Question: I have to implement a popup window like this:

It can appear anywhere on the screen. I need to put a 50x50 rectangular Facebook profile picture inside a circle with a thick white border. So I need to trim the profile image while keeping the background showing through. The problem is that the background is an image itself, so a mask image with a solid color outside the circle wouldn't work.
Is this possible somehow with HTML/CSS/jQuery?
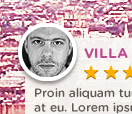
Answer: I'd just use 'border-radius' to create the circle, in combination with 'overflow:hidden' to make it crop the image. Here's an example: <URL>
The markup:
'''
<div class="wrapper">
<img src="http://www.petscarecenter.com/wp-content/uploads/2011/05/dog.jpg" />
</div>
'''
The relevant CSS:
'''
.wrapper {height:100px; width:100px; border-radius:100px; border:4px solid white; overflow:hidden}
'''